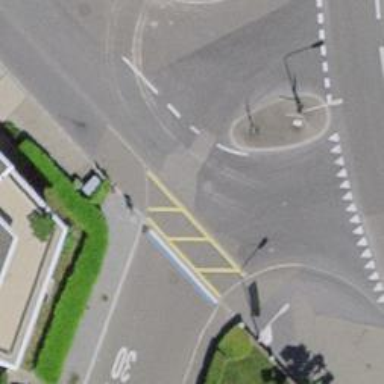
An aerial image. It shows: Bump for traffic calming.